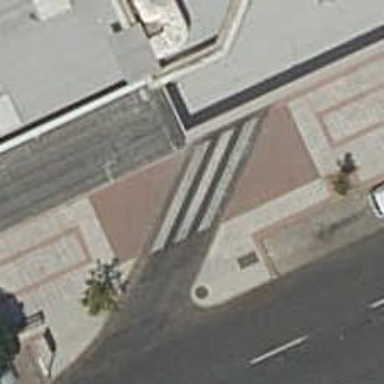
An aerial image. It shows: Footway crossing equipped with traffic signals.